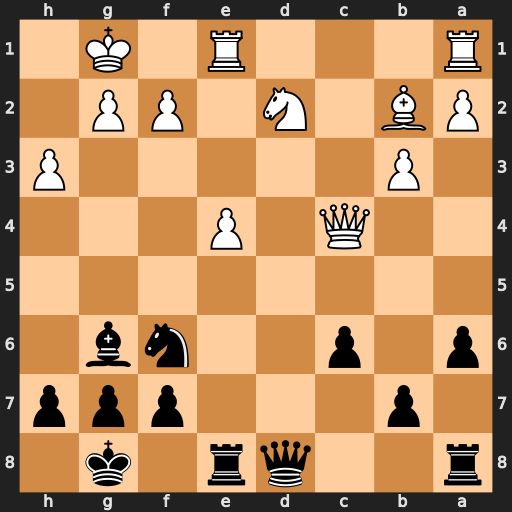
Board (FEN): r2qr1k1/1p3ppp/p1p2nb1/8/2Q1P3/1P5P/PB1N1PP1/R3R1K1
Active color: b
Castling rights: -
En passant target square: -
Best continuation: Qxd2 Bxf6 gxf6